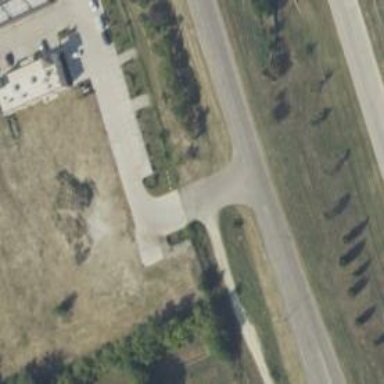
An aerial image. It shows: Tertiary road with frontage road along it.